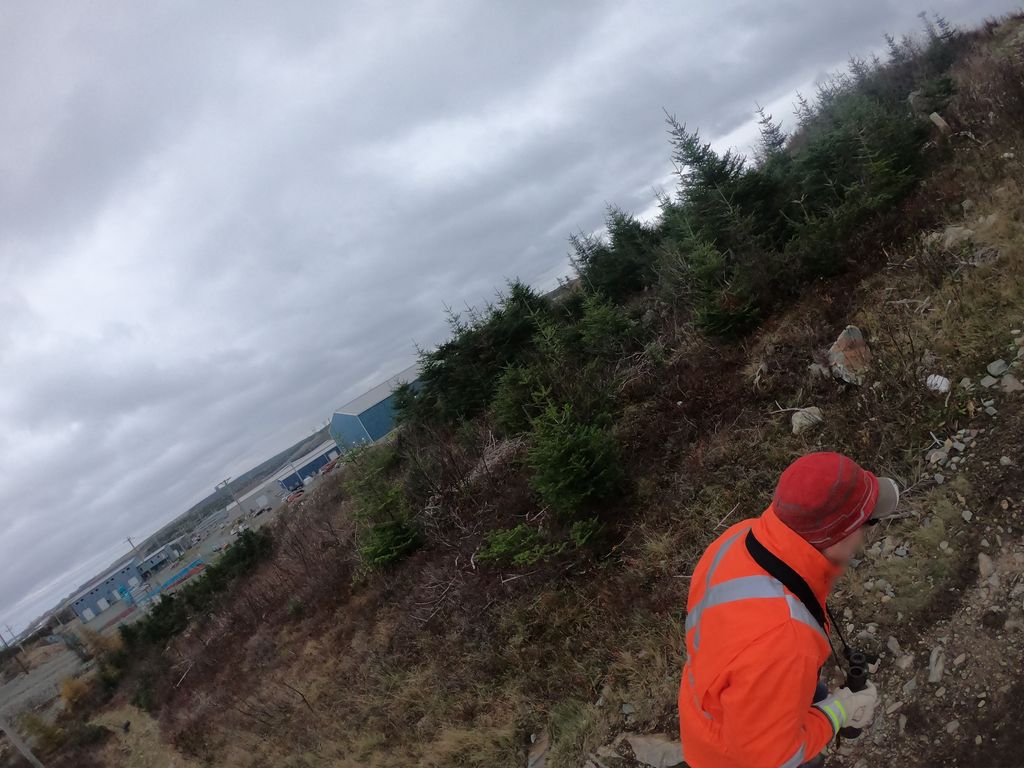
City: st_johns